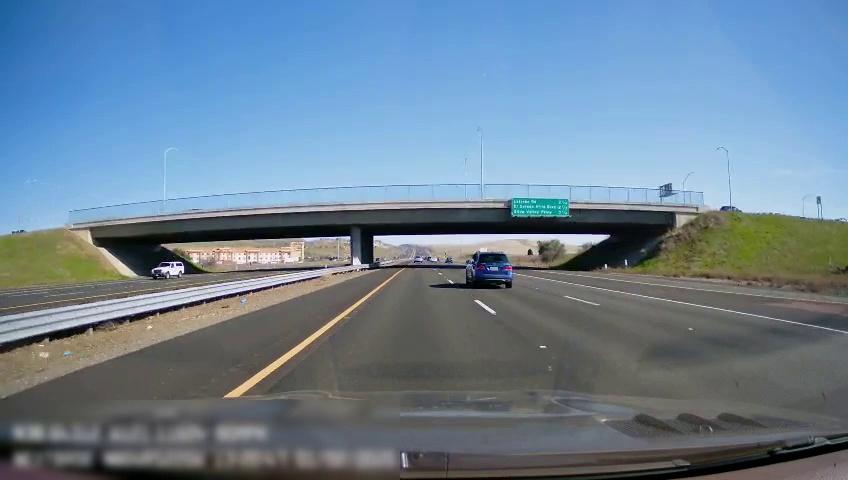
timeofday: Day
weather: Sunny
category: Drivable Space
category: Drivable Space
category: Vehicles | SUV
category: Vehicles | Car
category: Vehicles | Van
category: Lanes | Opposite Lane
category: Lanes | Opposite Lane
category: Lanes | Opposite Lane
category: Lanes | Current Lane
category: Lanes | Current Lane
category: Lanes | Alternate Lane
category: Lanes | Alternate Lane
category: Lanes | Alternate Lane
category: Traffic | Signs